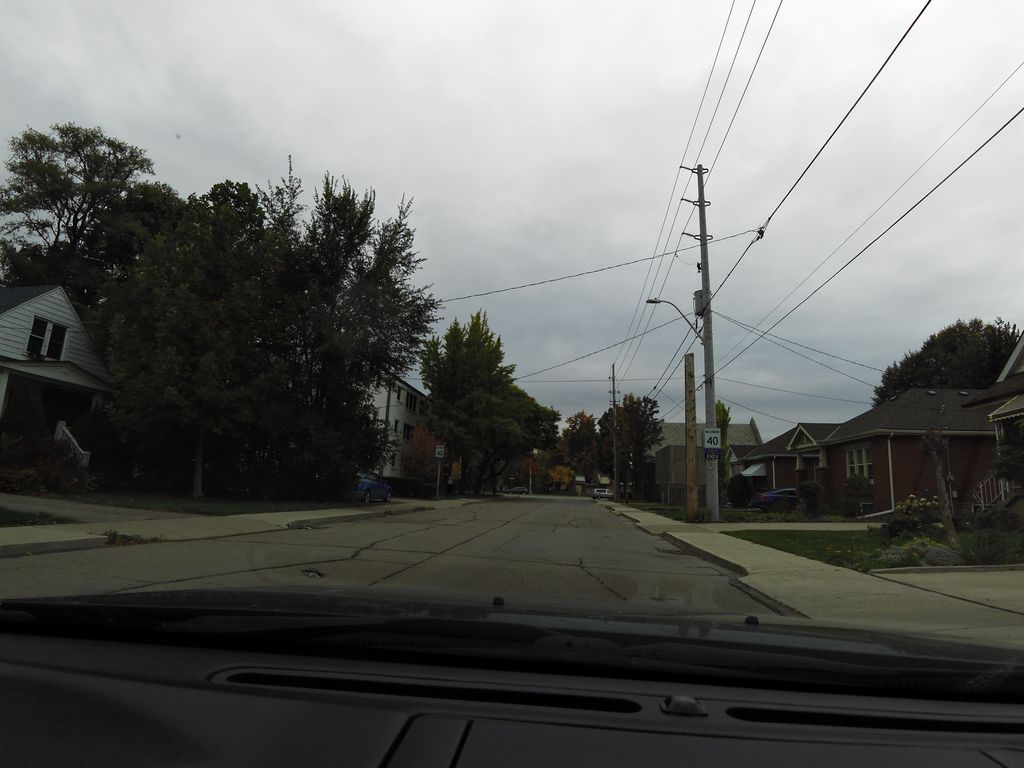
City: hamilton